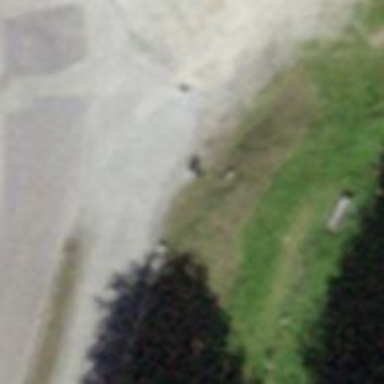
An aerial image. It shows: Bench.